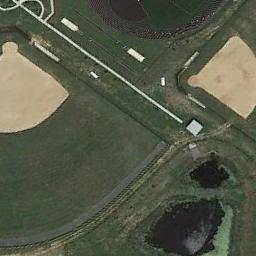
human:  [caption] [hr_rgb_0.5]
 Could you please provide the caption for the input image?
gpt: The picture shows three baseball fields and a row of black houses .

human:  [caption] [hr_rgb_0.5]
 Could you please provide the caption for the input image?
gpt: There are a big baseball diamond and a small baseball diamond in the grass .

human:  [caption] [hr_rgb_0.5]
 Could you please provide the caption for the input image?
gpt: Two baseball diamonds of different sizes on the lawn and two lakes beside .

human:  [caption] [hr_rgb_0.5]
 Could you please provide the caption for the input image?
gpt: There are two baseball diamonds in the middle of grass .

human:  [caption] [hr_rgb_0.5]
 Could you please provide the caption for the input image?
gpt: One road is between two baseball diamonds .